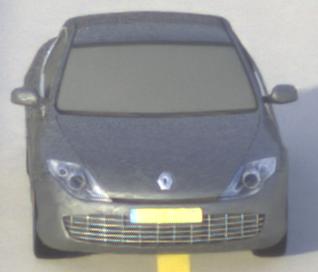
Make: Renault
Model: Laguna Coupé TCe 170
Detailed model: Laguna (III) Coupé
Model produced from: 2010/11
Model produced until: 2011/05
Doors: 2
Color: gray
Road condition: dry road
Daytime: morning or afternoon
Contrast: medium contrast